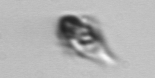
Label: Mesodinium